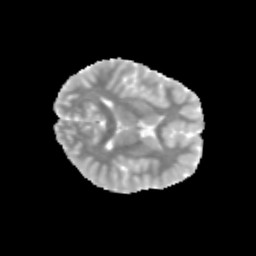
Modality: MD
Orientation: axial
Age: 11
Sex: male
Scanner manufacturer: siemens
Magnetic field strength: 3 T
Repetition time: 3.8 s
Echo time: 0.07 s